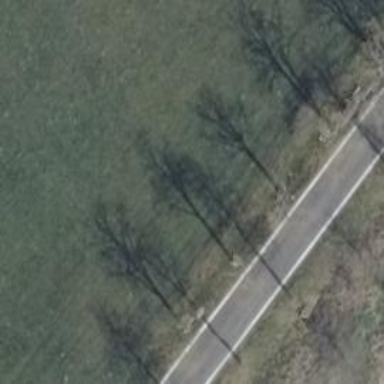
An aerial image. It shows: Row of trees in natural setting.